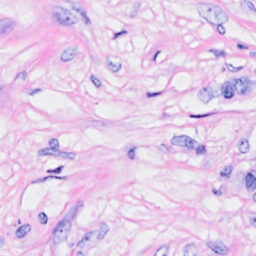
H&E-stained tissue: Breast